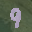
Label: 9